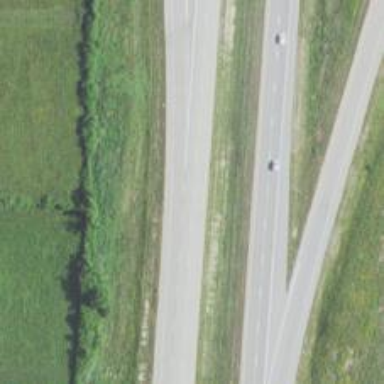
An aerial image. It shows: Trunk highway with expressway features.